Field crop: maize
Growth stage: 2
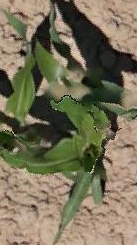
Species: maize